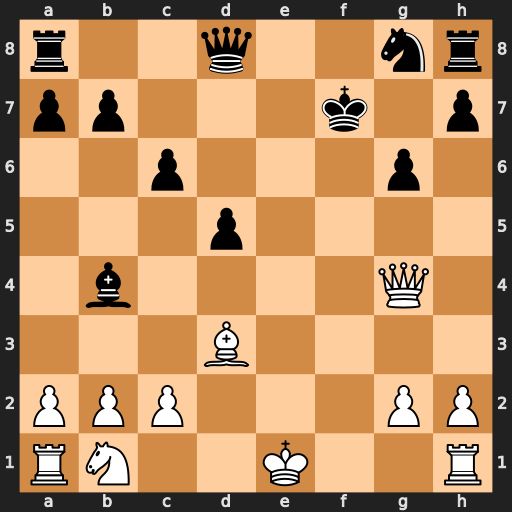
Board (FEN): r2q2nr/pp3k1p/2p3p1/3p4/1b4Q1/3B4/PPP3PP/RN2K2R
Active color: w
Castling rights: KQ
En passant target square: -
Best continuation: Qxb4 Qe7+ Qxe7+